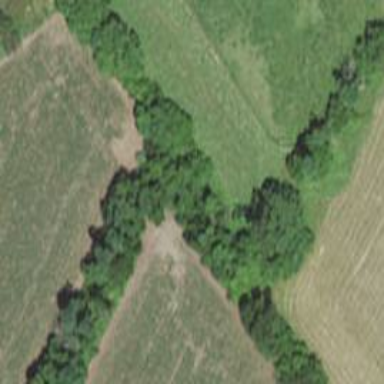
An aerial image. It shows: Row of trees in natural setting.